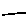
Label: line